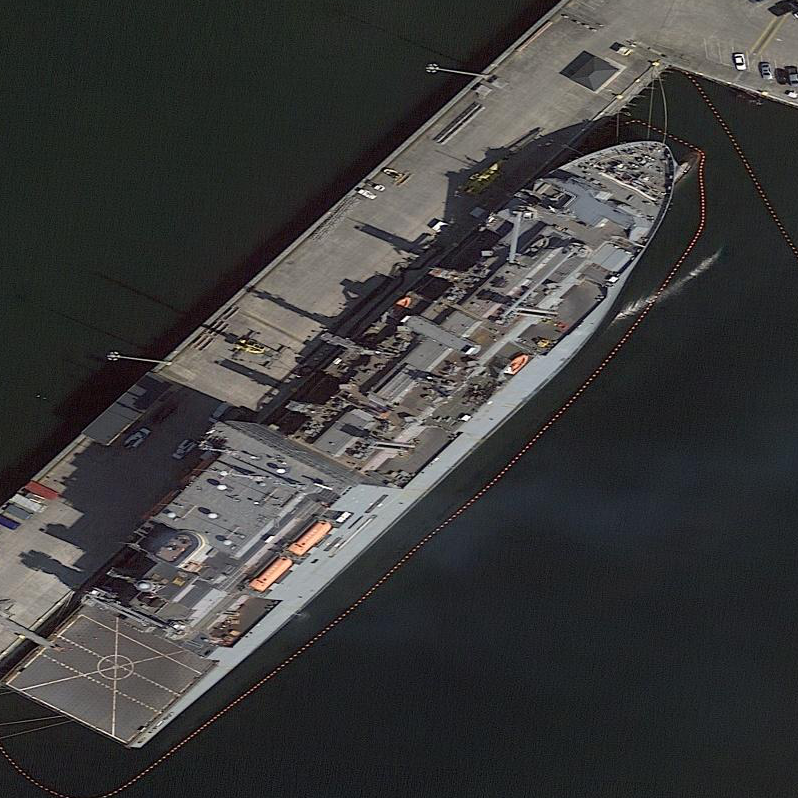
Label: Crane_ship